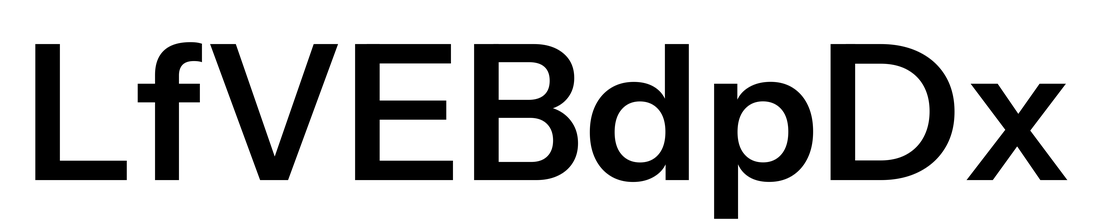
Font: InstrumentSans_SemiBold